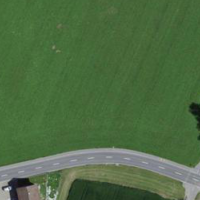
EUNIS habitat code: 52
Species observed at this site:
Allium ursinum